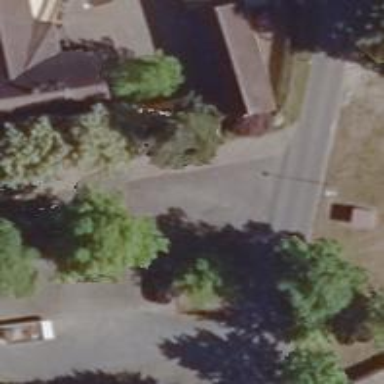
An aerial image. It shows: Paved residential road.